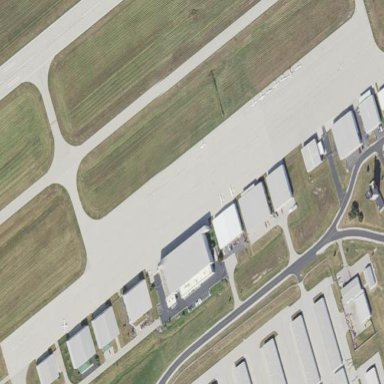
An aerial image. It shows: Apron at the airport.